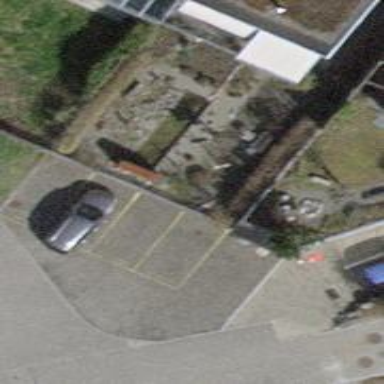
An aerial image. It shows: Street-side parking area.